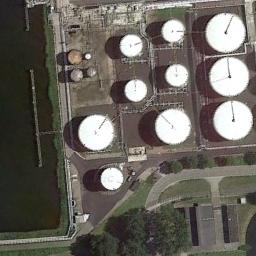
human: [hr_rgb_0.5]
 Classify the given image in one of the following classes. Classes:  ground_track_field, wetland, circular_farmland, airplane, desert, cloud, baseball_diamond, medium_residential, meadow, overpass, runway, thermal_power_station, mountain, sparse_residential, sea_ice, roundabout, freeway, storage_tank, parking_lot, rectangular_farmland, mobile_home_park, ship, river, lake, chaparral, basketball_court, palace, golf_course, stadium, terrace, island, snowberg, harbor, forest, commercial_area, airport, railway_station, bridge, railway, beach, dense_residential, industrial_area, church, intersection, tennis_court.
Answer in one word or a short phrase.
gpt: storage_tank